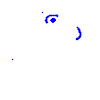
Particle: electron